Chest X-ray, PA view. Patient: 17 years old, sex F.
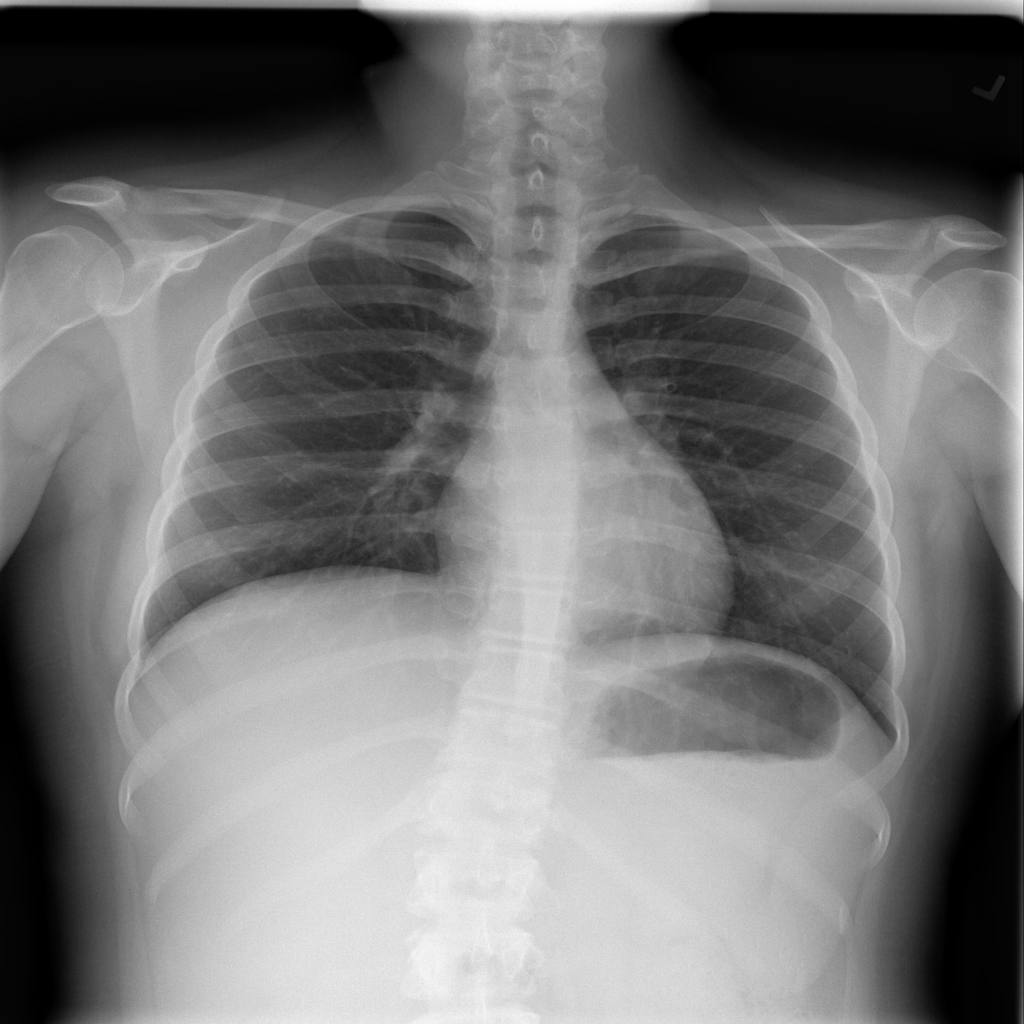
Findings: No Finding